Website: home-depot
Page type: account-dashboard
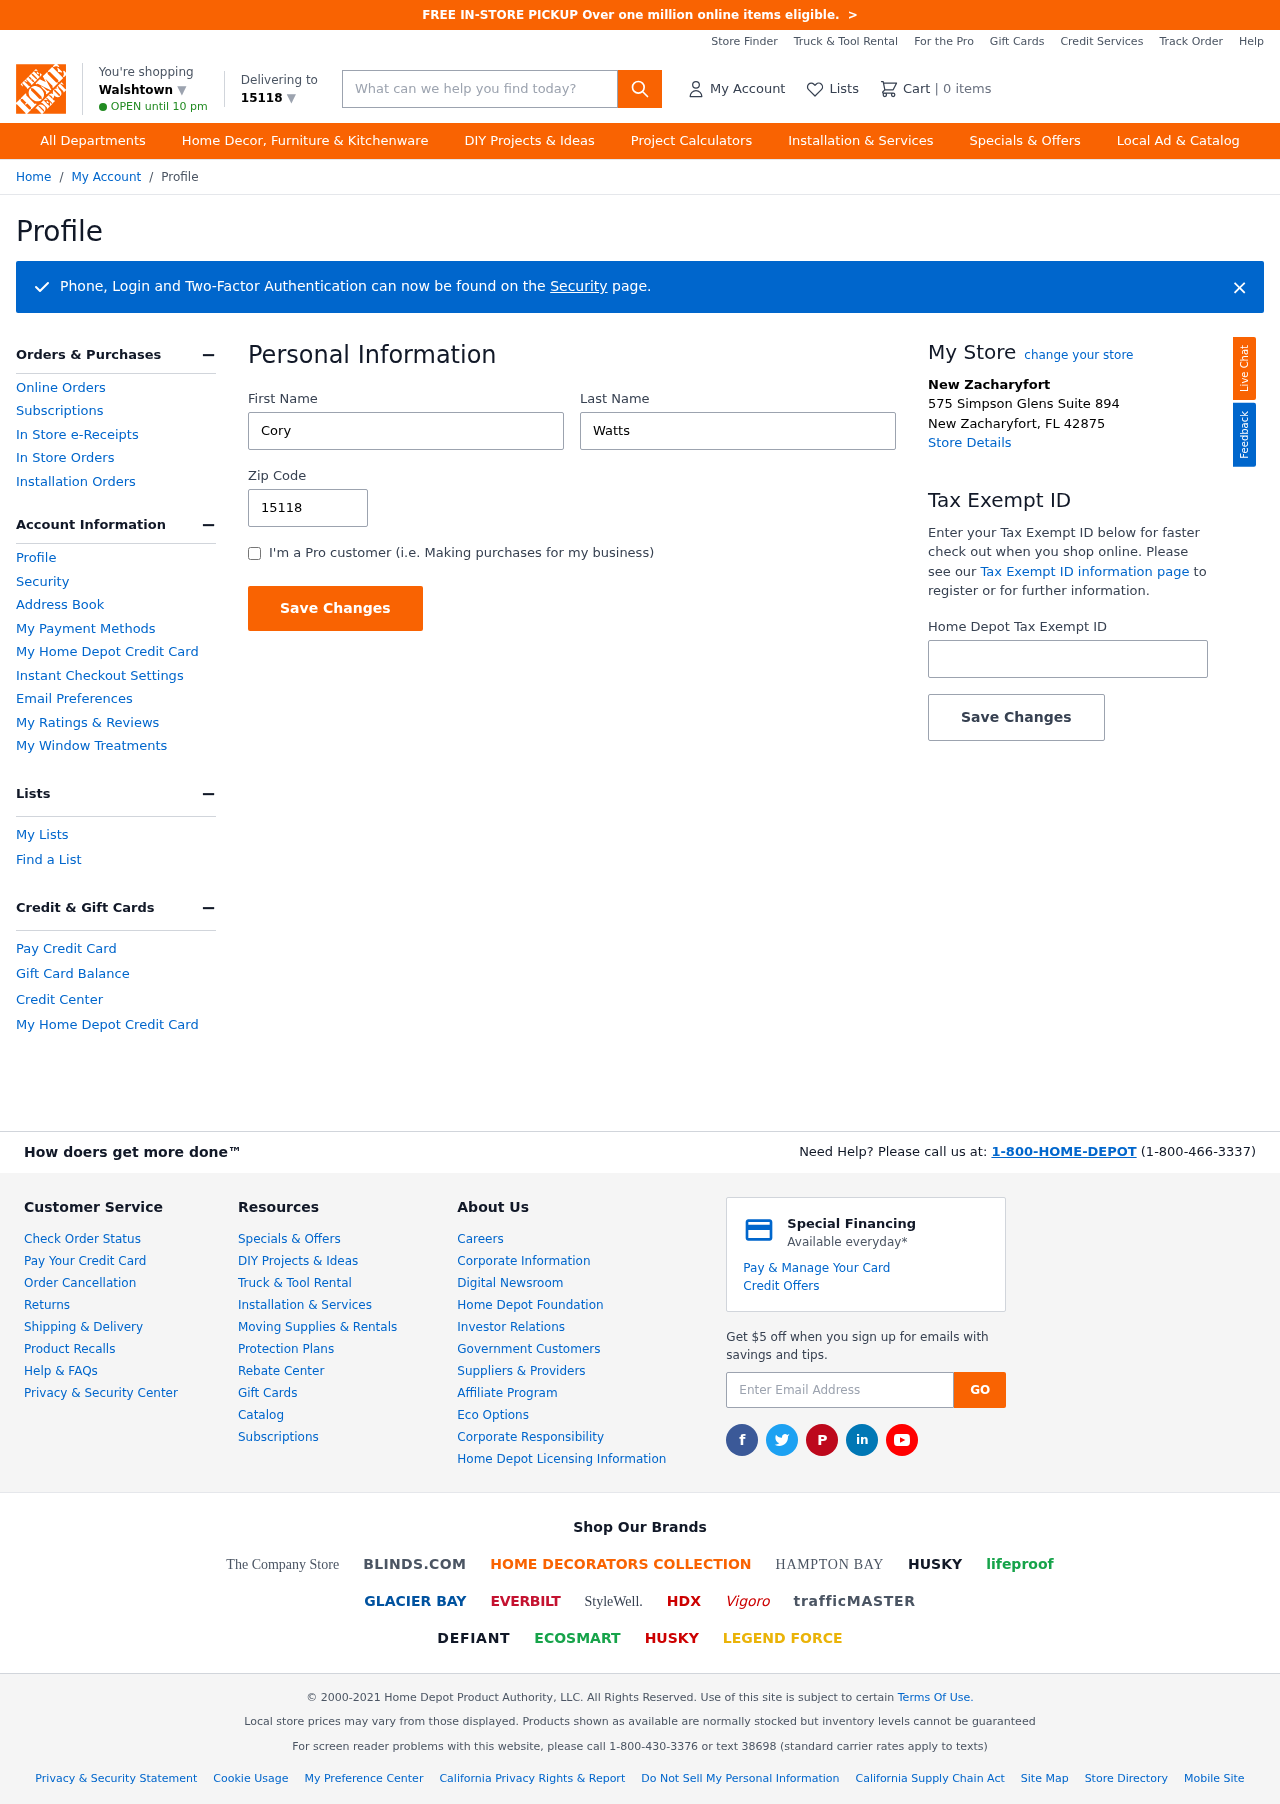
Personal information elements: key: PII_CITY
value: Walshtown ▼
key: PII_FIRSTNAME
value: Cory
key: PII_LASTNAME
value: Watts
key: PII_LOCATION1_CITY
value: New Zacharyfort
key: PII_LOCATION1_CITY_STATE_ZIP
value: New Zacharyfort, FL 42875
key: PII_LOCATION1_STREET
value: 575 Simpson Glens Suite 894
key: PII_POSTCODE
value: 15118 ▼
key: PII_POSTCODE
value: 15118
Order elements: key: ORDER_NUM_ITEMS
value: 0
Search elements: key: HEADER_SEARCH
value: What can we help you find today?